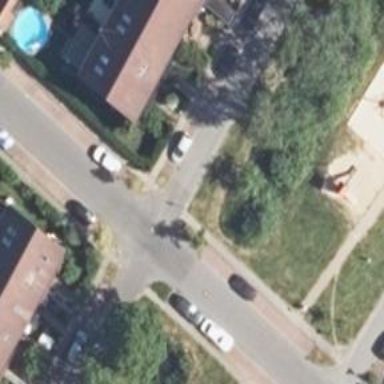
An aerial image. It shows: Residential road with asphalt surface. There is opposite cycleway.